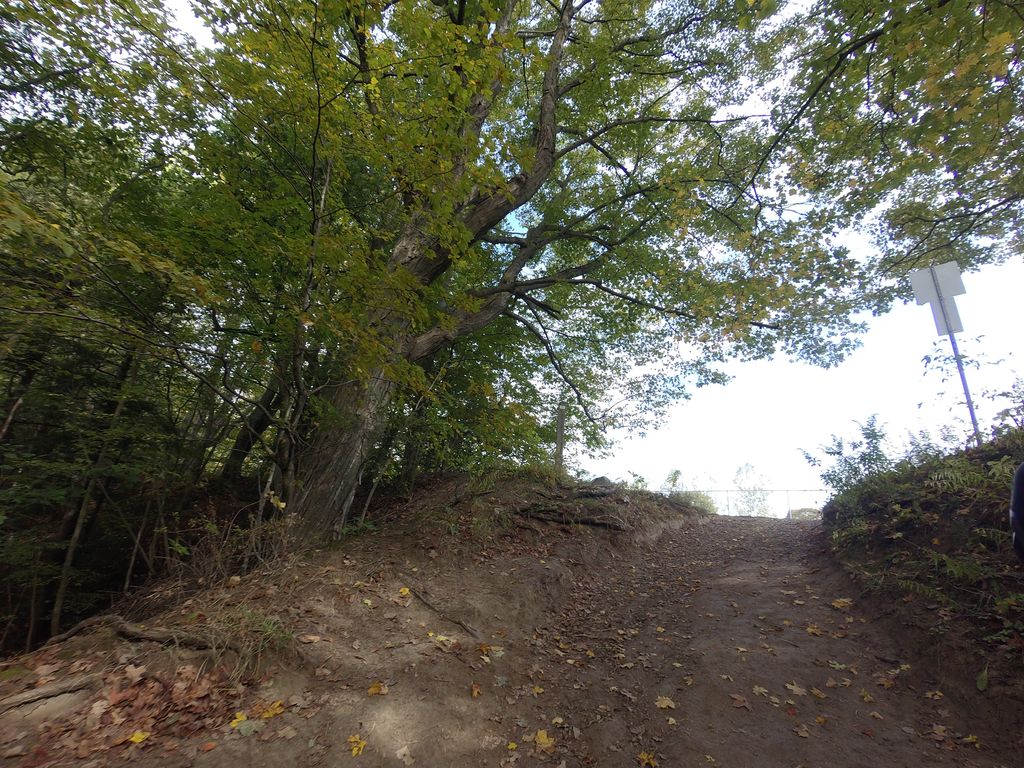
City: hamilton